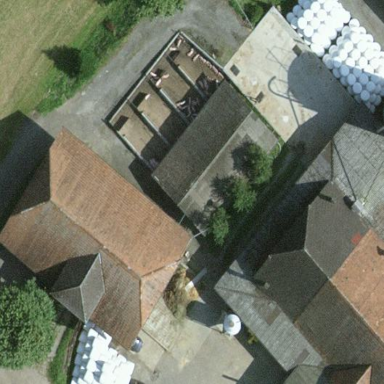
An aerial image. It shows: Sty building.